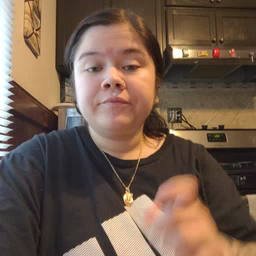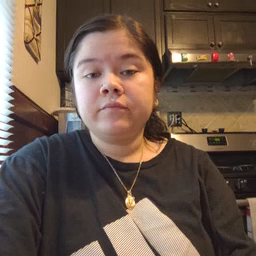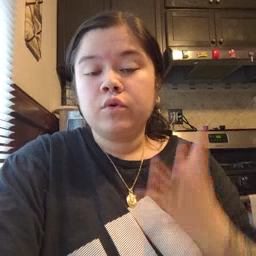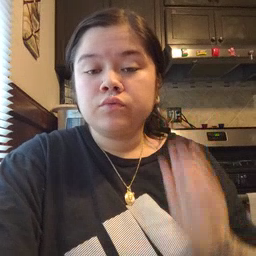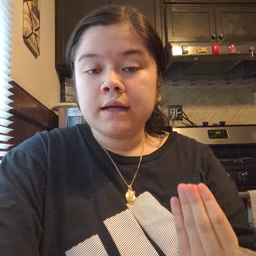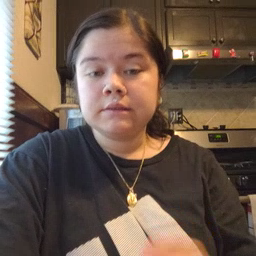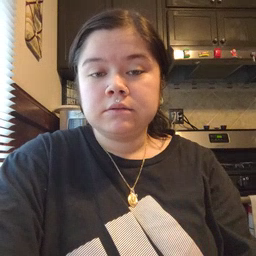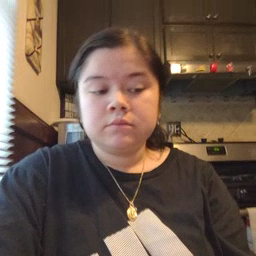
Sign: wet